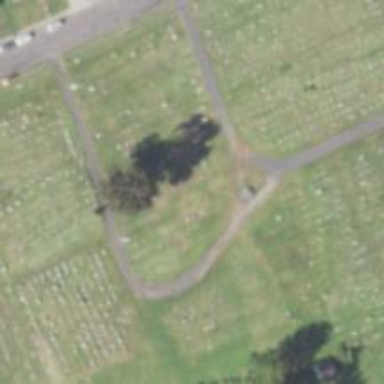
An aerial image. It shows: Cemetery.